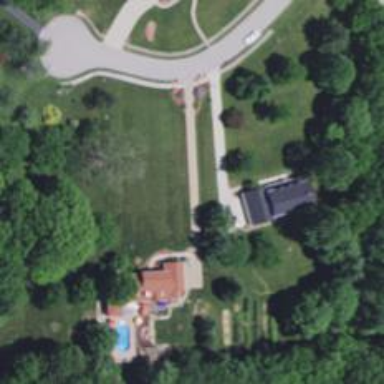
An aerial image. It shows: Driveway leading to service road.